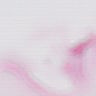
Metastatic tissue present: no